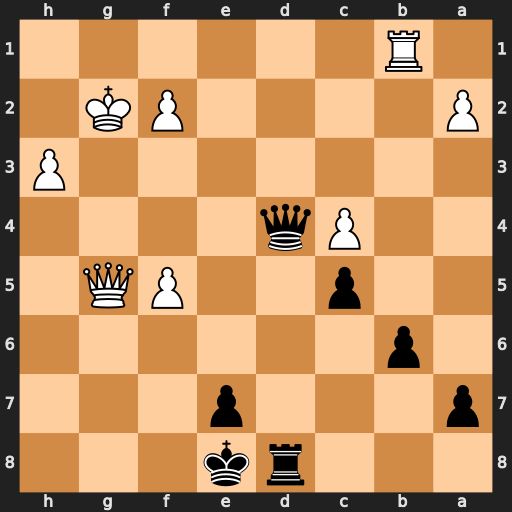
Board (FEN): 3rk3/p3p3/1p6/2p2PQ1/2Pq4/7P/P4PK1/1R6
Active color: b
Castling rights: -
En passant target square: -
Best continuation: Qe4+ Kh2 Qxb1 Qg8+ Kd7 Qe6+ Kc7